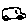
Label: car